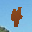
Label: 4